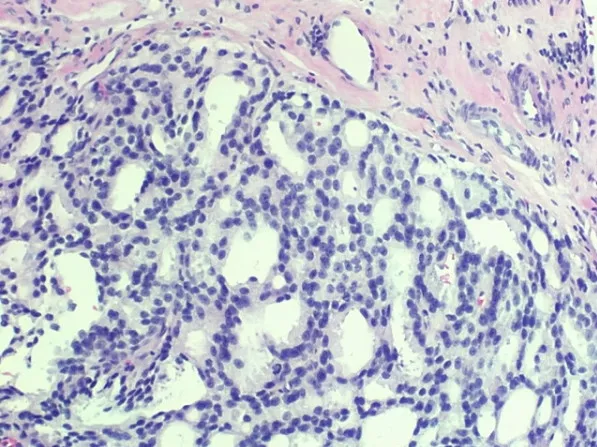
Transabdominal biopsy specimen showing Gleason 4+4 = 8 disease in greater than 70% of the prostatic tissue (hematoxylin-eosin stain).
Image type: pathology (h&e)